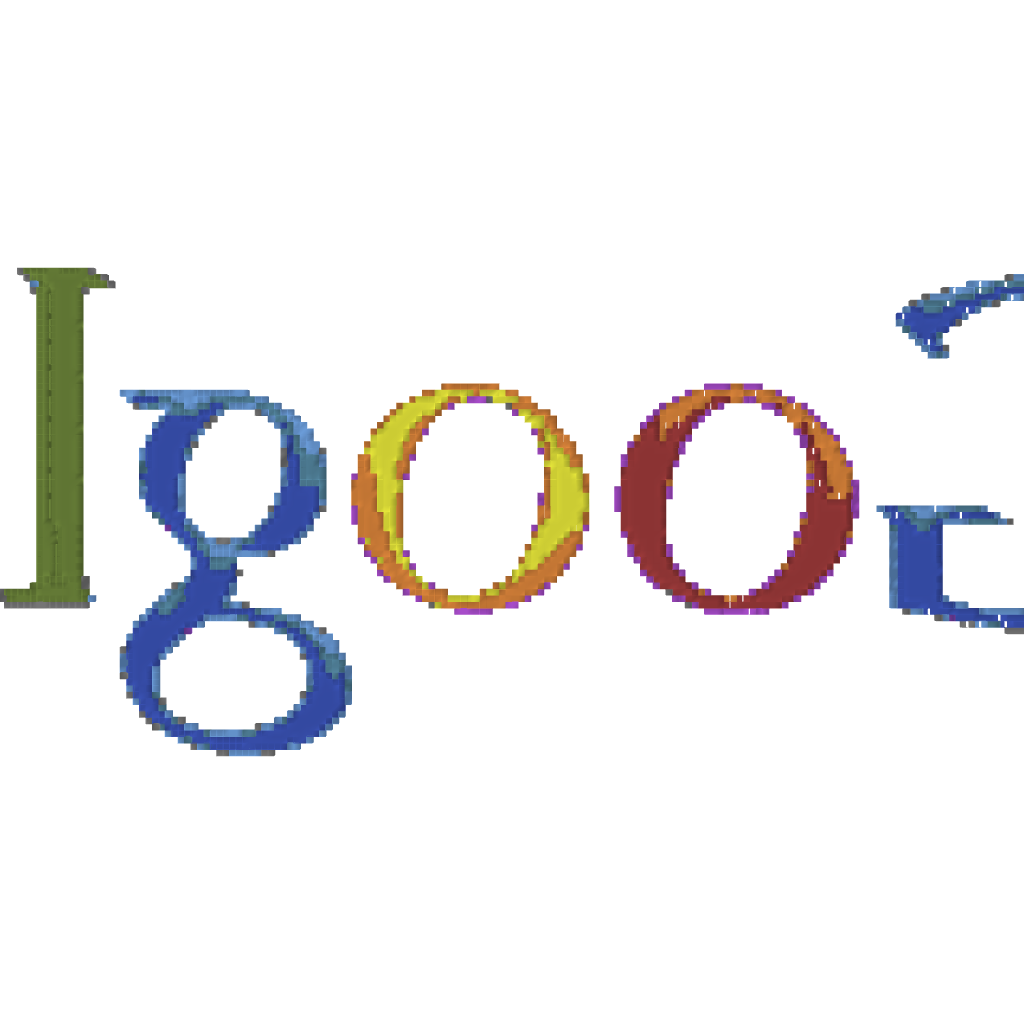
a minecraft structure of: Google high quality